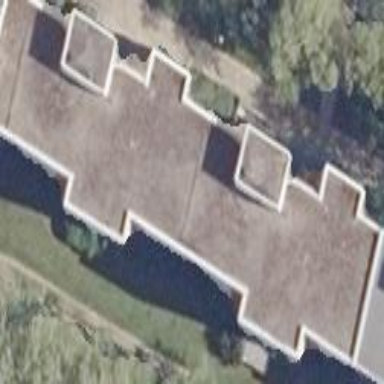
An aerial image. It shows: Apartment building with flat roof.